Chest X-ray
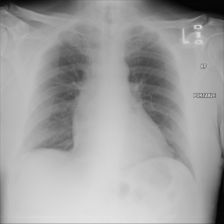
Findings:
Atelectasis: negative
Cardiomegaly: negative
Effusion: negative
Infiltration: negative
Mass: negative
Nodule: negative
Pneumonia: negative
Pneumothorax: negative
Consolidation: negative
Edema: negative
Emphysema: negative
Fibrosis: negative
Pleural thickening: negative
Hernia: negative